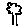
Label: tree